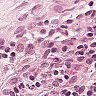
Metastatic tissue present: yes